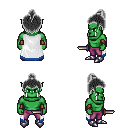
a pixel art fantasy rpg character, male body template, orc, green skin, white trimmed cape, magenta pants, gray short topknot hairstyle, cloth bracers, metal boots, dagger, four views (front, back, left, right), 2x2 character sprite sheet, small pixel art, hard edges, no anti-aliasing